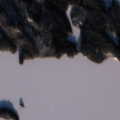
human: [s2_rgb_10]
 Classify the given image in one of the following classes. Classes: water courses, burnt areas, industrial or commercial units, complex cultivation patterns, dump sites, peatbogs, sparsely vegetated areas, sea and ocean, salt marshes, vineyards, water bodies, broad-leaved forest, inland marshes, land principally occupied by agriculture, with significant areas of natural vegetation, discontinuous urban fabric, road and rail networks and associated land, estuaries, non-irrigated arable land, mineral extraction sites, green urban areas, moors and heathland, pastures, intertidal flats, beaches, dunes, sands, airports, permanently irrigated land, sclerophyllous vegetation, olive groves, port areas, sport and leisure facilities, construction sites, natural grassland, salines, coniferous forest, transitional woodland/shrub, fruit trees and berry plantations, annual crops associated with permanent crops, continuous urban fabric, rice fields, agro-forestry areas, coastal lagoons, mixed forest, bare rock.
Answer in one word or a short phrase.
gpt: coniferous forest, mixed forest, water bodies